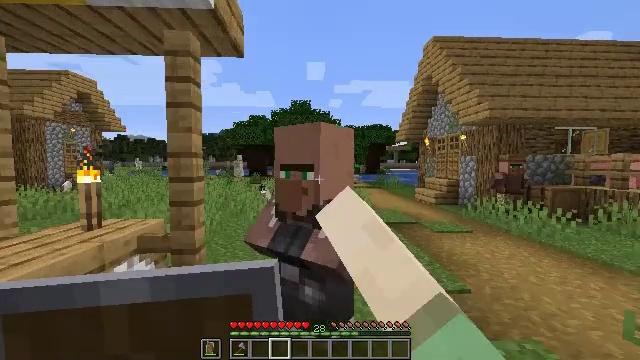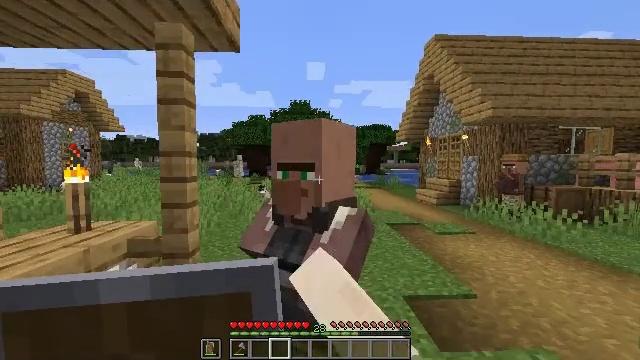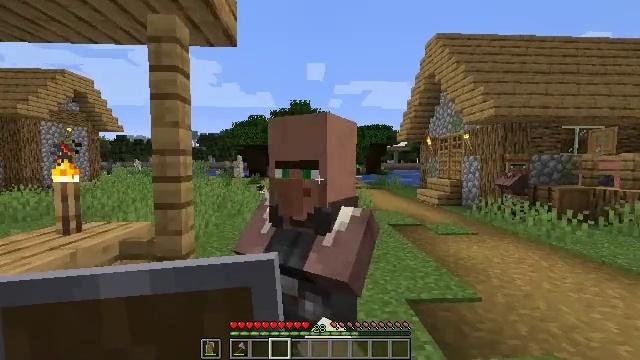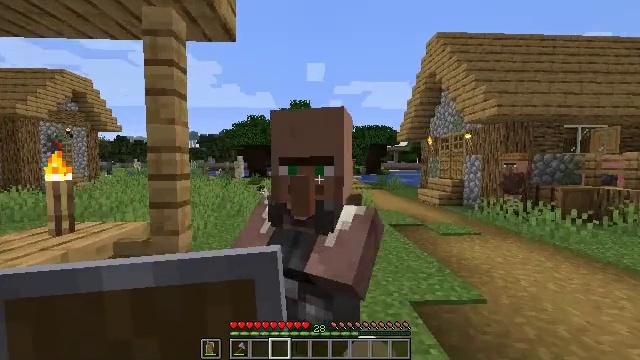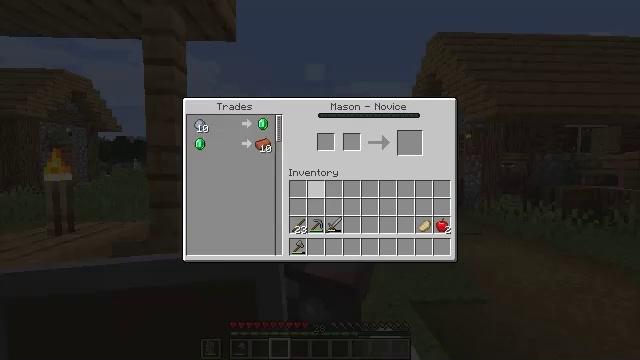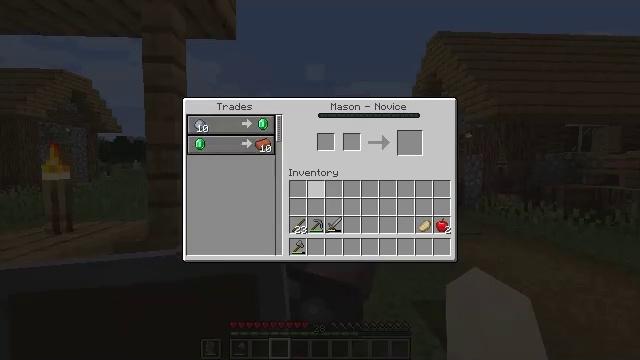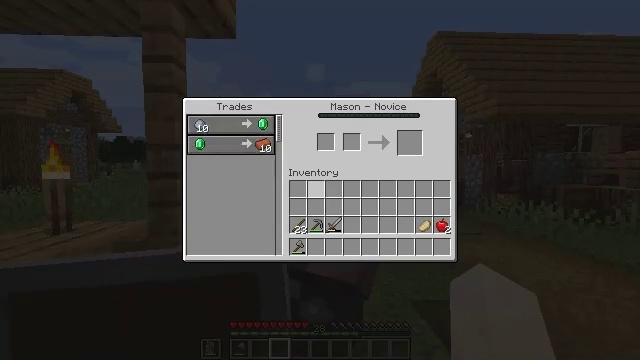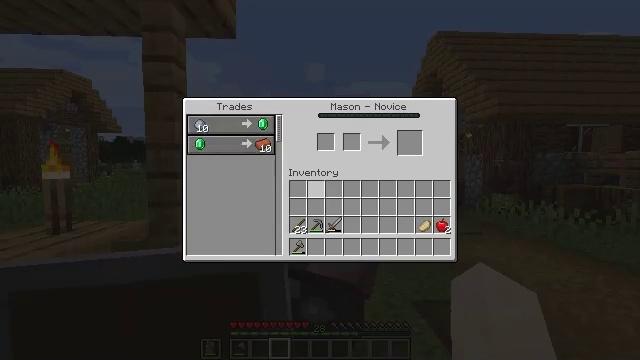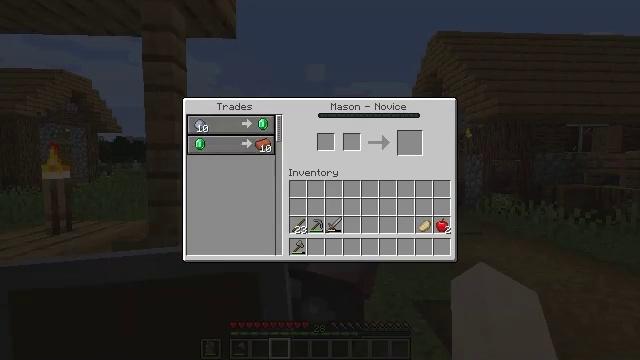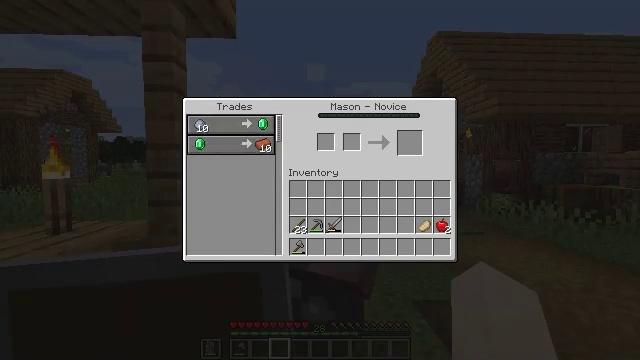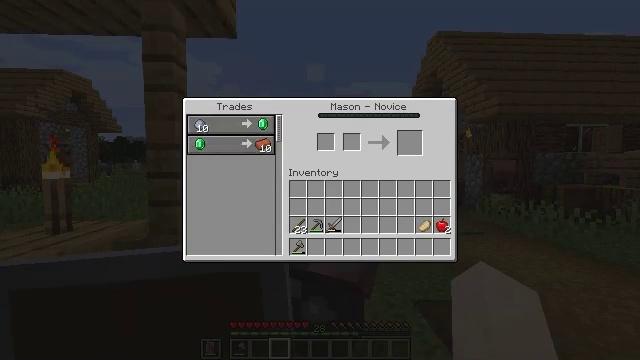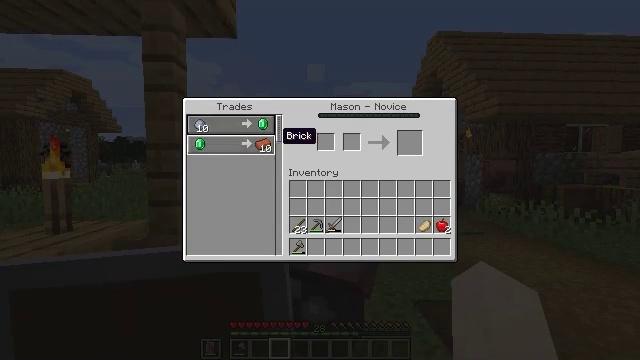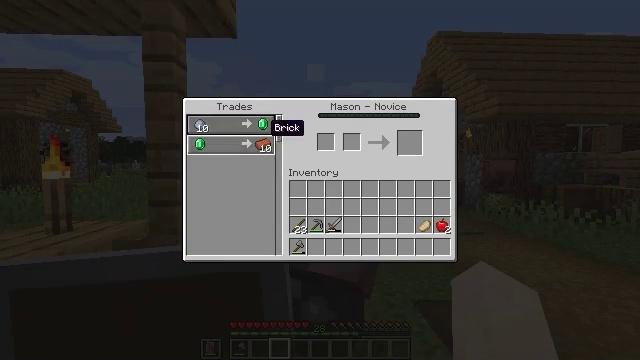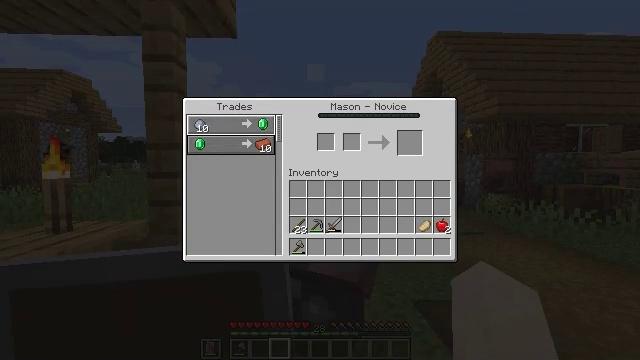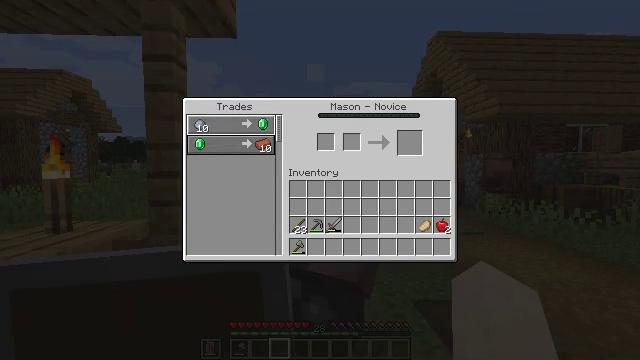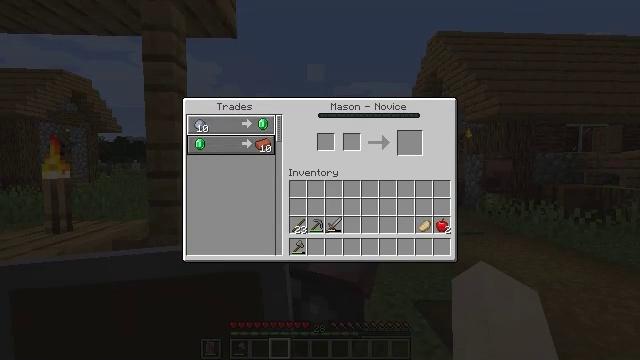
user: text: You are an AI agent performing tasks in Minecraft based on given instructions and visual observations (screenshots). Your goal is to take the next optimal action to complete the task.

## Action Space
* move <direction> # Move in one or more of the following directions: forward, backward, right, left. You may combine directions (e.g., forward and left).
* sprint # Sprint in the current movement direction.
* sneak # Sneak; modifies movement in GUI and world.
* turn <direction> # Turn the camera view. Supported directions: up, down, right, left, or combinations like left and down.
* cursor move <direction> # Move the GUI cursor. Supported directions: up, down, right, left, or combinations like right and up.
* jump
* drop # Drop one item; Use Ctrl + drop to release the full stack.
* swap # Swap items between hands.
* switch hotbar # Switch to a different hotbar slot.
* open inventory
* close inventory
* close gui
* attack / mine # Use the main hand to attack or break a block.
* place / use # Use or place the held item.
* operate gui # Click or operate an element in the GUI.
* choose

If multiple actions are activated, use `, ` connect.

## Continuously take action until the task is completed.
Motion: motion action
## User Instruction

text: Gather smooth stone from the ground.
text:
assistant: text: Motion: use / place
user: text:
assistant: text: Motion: no_op
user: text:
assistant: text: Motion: no_op
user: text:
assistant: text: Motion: no_op
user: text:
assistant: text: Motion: no_op
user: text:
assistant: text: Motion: no_op
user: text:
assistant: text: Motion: no_op
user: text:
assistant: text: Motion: no_op
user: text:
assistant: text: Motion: cursor move left and up
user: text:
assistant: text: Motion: cursor move left and up
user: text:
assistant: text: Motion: no_op
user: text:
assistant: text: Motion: cursor move left and up
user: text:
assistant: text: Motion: cursor move left and up
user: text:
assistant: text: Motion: cursor move left
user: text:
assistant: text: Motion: cursor move left
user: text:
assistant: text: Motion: no_op
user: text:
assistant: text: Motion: no_op
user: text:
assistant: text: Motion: no_op
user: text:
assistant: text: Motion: no_op
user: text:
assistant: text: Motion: no_op
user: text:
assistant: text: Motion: no_op
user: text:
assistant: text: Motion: no_op
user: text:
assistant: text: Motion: no_op
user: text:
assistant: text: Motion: no_op
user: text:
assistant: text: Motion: no_op
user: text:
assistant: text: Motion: no_op
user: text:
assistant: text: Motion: no_op
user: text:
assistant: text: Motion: no_op
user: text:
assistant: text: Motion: no_op
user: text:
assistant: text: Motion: no_op